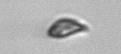
Label: Cryptophyta